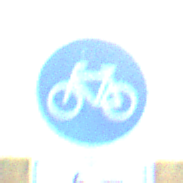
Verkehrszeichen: Radweg
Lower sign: EinspurigeFahrzeugeFrei2
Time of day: SunriseSunset
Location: Outdoor (RoadRail)
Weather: PartlyCloudy
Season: NotSpecified
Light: Natural